Interaction volume radius: 5 \u00c5
Interaction volume height: 25 \u00c5
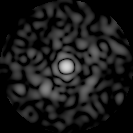
Disorder parameter: 0.8413